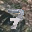
Label: 7